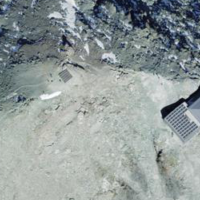
EUNIS habitat code: 48
Species observed at this site:
Pyrrhocorax graculus